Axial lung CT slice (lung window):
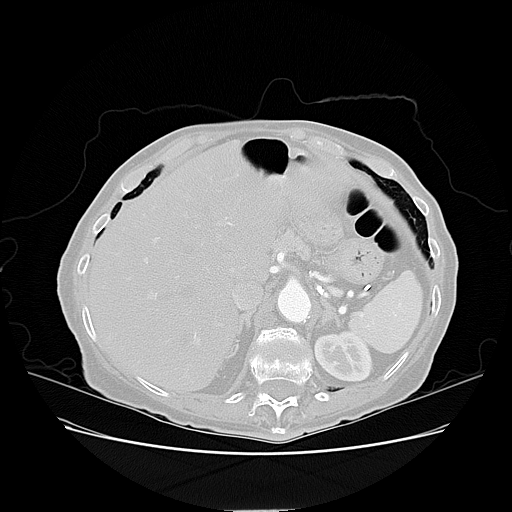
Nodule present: no